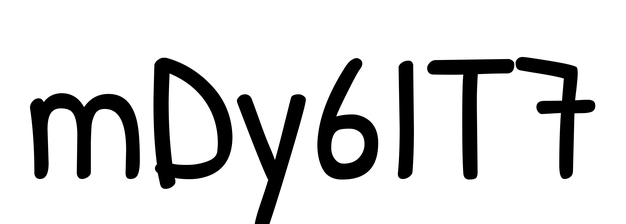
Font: PatrickHand-Regular